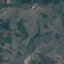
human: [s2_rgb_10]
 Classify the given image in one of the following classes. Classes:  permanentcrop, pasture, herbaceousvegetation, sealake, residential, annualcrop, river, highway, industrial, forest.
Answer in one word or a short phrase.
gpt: Pasture